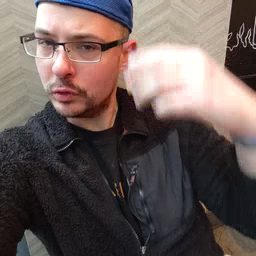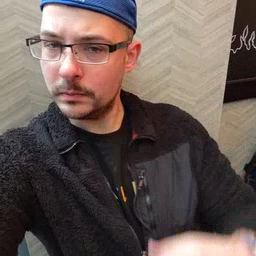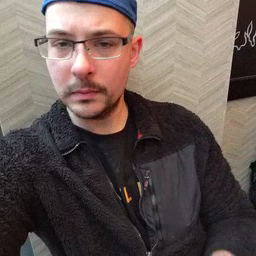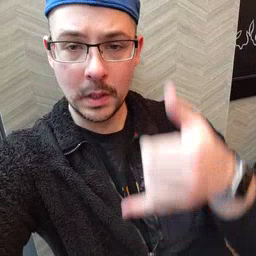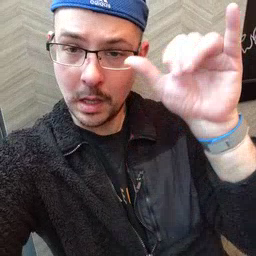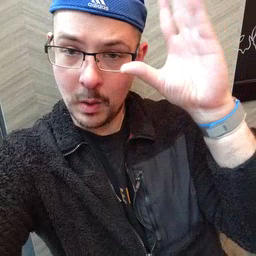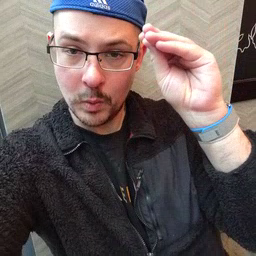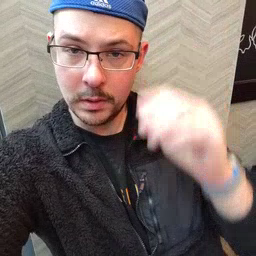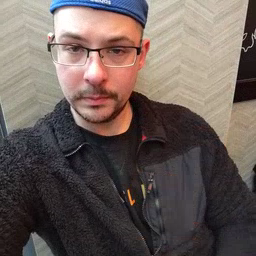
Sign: cowboy